Question: I'm a beginner with dhtmlx scheduler, I use dbfirst with mvc4 razor syntax.
So please can anybody help me to set the start time and endtime values I'm getting from the database:
here is my code:
> controller:
'''
sched.Config.first_hour = 8;
sched.Config.last_hour = 19;
public string GetDbValues()
{
string strState = "";
List<tblSettings> settings = new List<tblSettings>();
settings = _config.GetSettings();
var defaultState = from setting in settings
where (setting.Desc == "start time"
|| setting.Desc == "end time")
// starttime as 08 and end time as 20 from database
select setting.Settings;
foreach (var oState in defaultState)
{strState += oState + "|";
}
strState = strState.Remove(strState.Length - 1);
return strState;
}
'''
I get the values for first_hour and last_hour as string from the output.
How to assign this string value to the first_hour and last_hour?
//I use linq to get the db values because of the table structure:
ID(int), Settings(nvarchar) ,Desc (nvarchar)

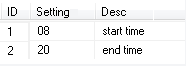
Answer: why do you concatenate the settings into string? More comprehensive data format will simplify the task. You could return List as it is and then just iterate it with foreach, applying needed settings. If for some reason you don't want to pass tblSettings objects, you can select data into Dictionary and then again, apply the values
'''
var data = _config.GetSettings().ToDictionary(
s => s.Desc,
s => s.Setting,
StringComparer.Ordinal);
if(data.ContainsKey("start time"))
scheduler.Config.first_hour = int.Parse(data["start time"]);
if (data.ContainsKey("end time"))
scheduler.Config.first_hour = int.Parse(data["end time"]);
'''